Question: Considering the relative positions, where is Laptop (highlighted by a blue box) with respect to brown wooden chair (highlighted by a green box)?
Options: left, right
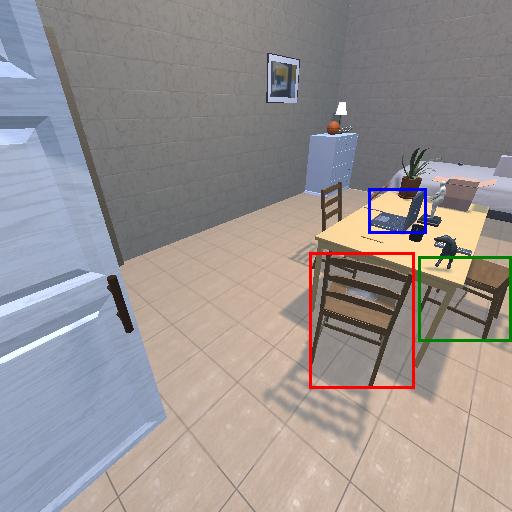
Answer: left